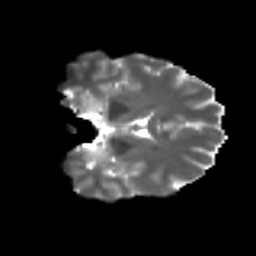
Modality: T2w
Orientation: coronal
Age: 31
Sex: male
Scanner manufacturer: ge
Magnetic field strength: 3 T
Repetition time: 7.8 s
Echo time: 0.061 s